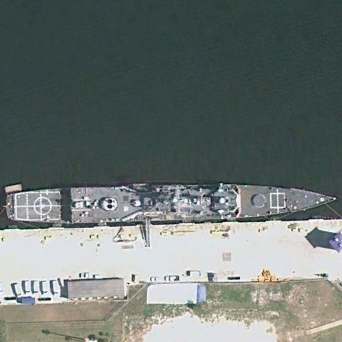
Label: cruiser